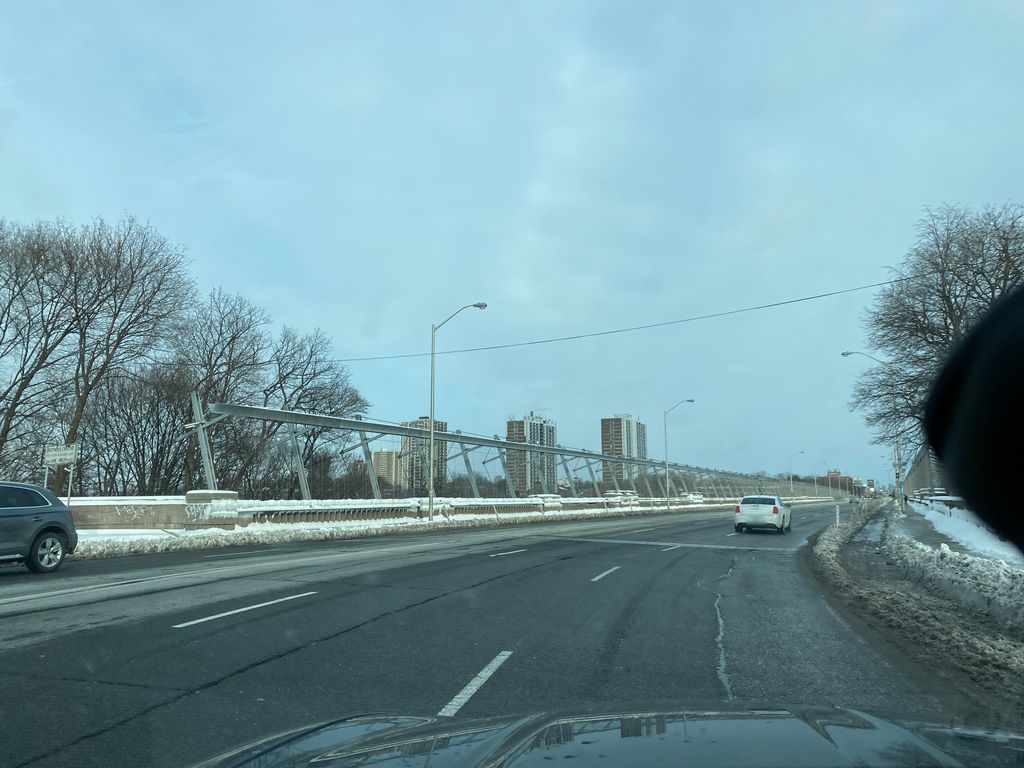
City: toronto